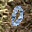
Label: 0